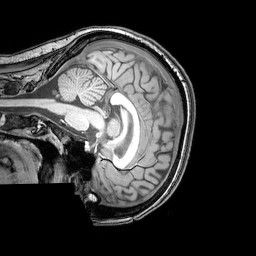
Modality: T1w
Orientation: sagittal
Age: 24
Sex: female
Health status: healthy
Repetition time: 0.081 s
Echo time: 0.037 s